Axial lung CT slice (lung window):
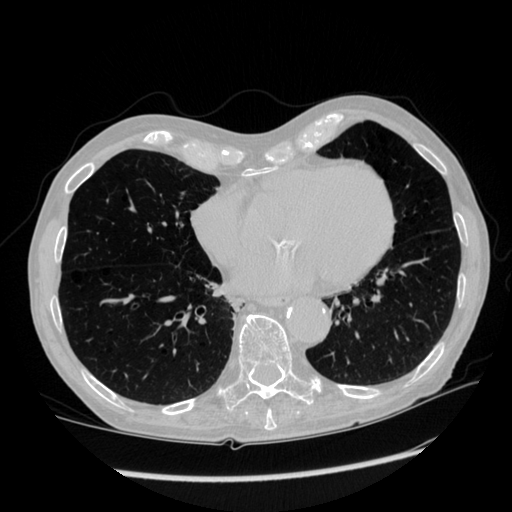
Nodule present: no